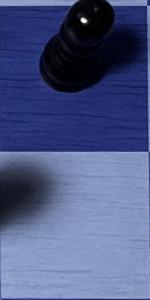
Label: Empty